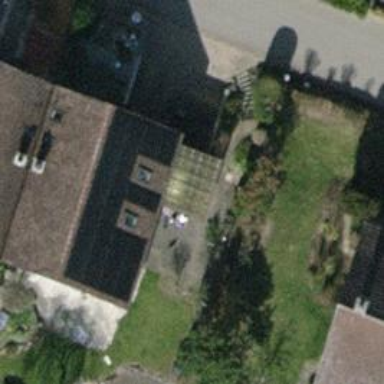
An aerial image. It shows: House with tiled roof.